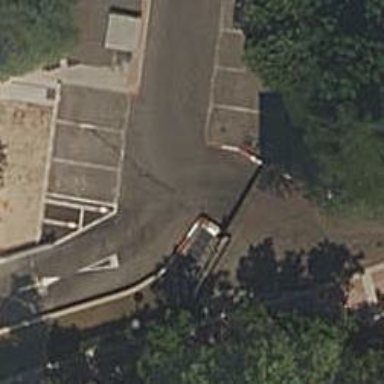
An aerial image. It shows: Gate.